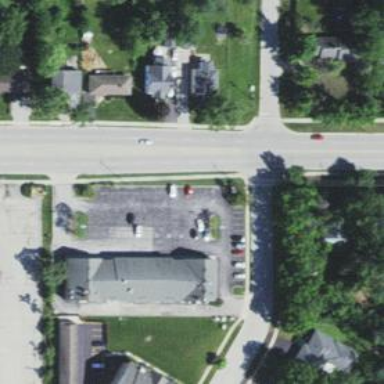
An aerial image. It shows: Retail area.